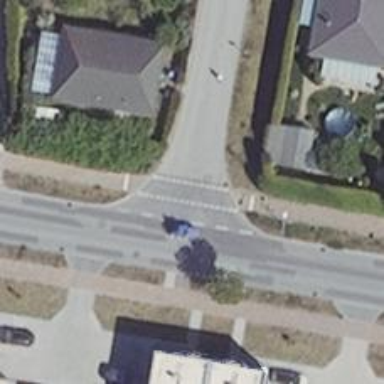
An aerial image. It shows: Uncontrolled road crossing.